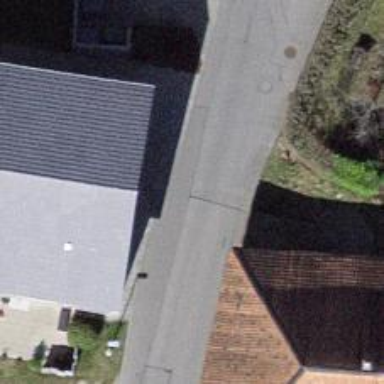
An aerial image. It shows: Residential road with shared cycleway.